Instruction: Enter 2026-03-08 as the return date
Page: home
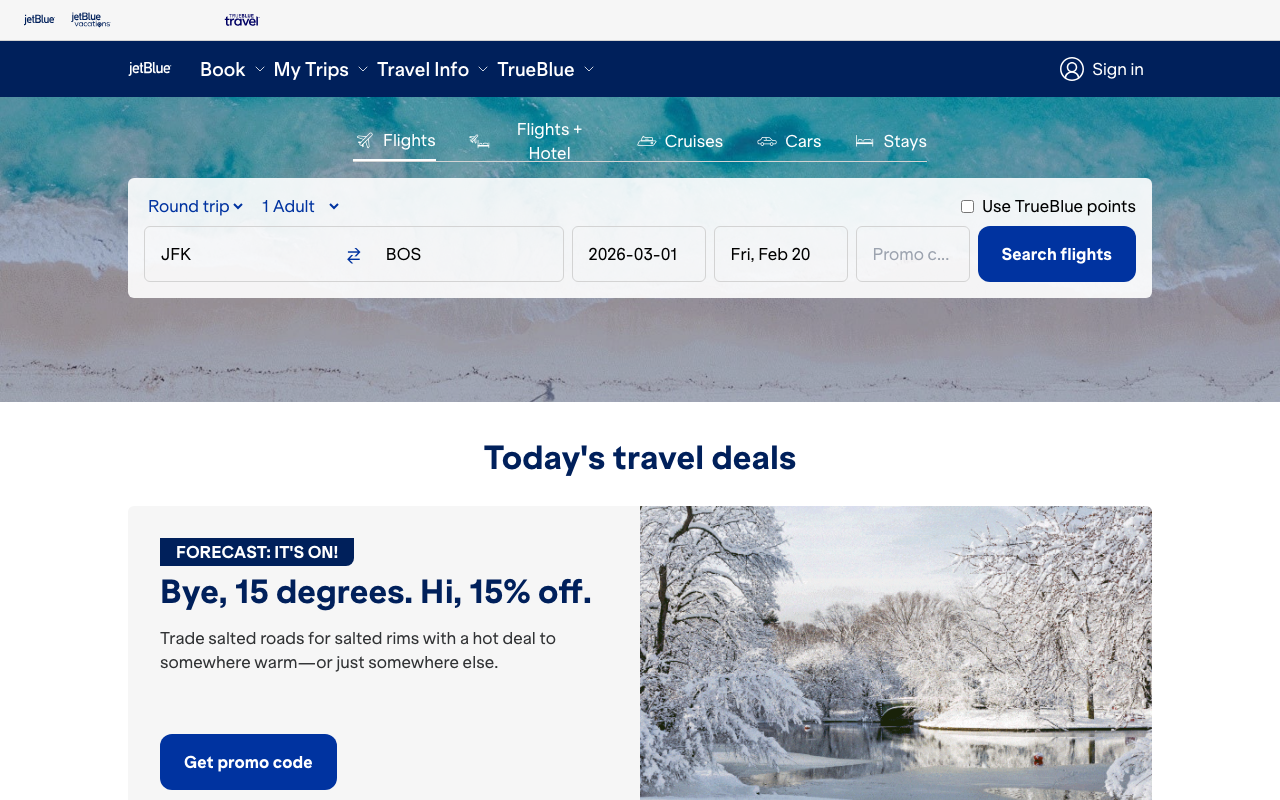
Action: type